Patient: sex F, age 52
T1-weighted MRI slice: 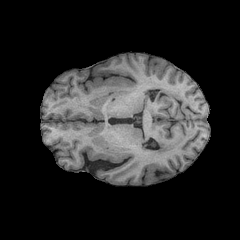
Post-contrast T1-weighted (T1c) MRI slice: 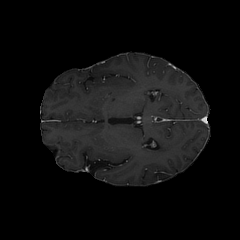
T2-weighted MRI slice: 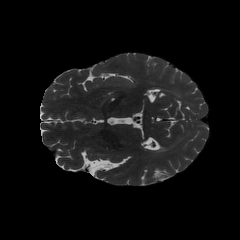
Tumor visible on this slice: yes
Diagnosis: Glioblastoma, IDH-wildtype
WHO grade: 4